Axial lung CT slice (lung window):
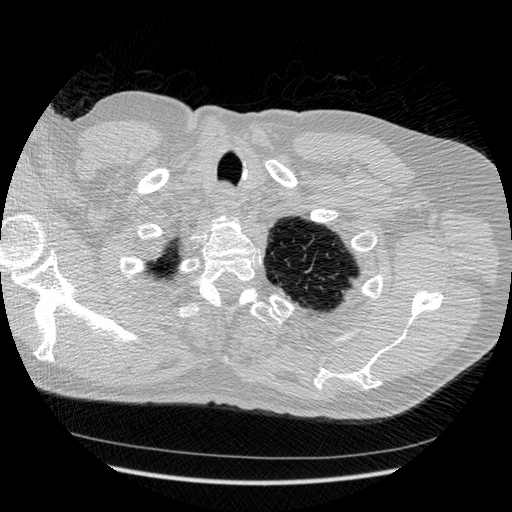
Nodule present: no